Aerial crown-view tile of a tropical tree (Barro Colorado Island, Panama), acquired 20240813:
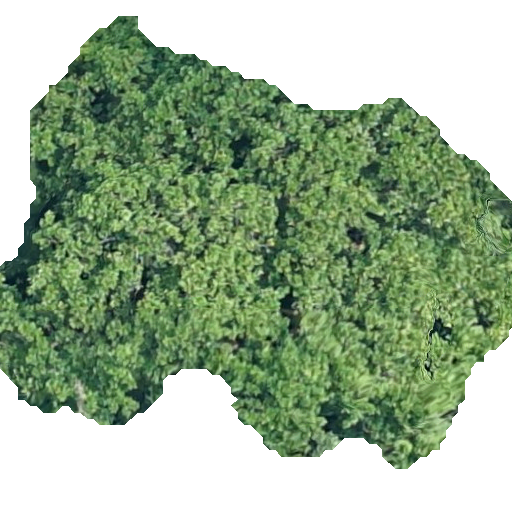
Species: Anacardium excelsum
GBIF accepted scientific name: Anacardium excelsum
Crown area: 255.782 m²